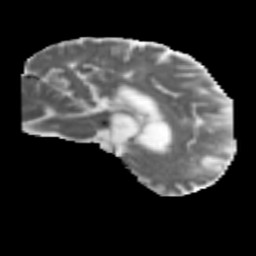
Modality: MD
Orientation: sagittal
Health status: ill
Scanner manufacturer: siemens
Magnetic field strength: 3 T
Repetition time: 6.7 s
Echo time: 0.1 s